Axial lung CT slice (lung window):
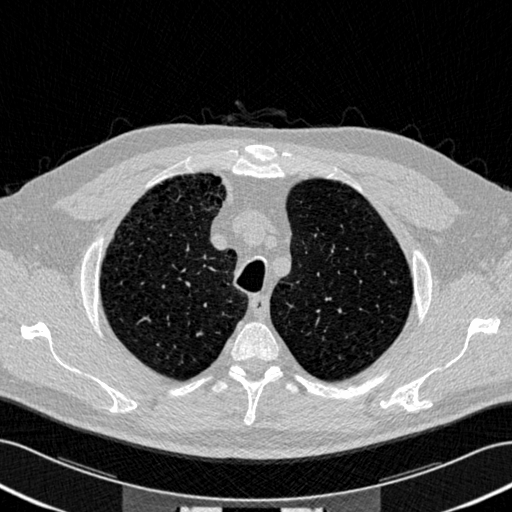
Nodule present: no